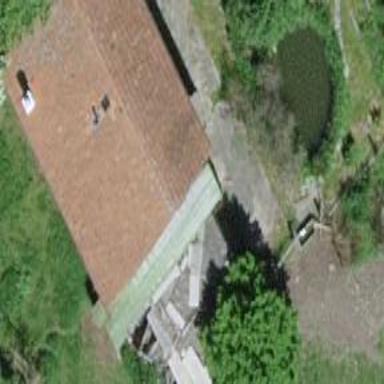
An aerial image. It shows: Rural barn.